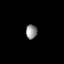
Tissue: lung
Cell type: Endothelial cells
Senescence score: 0.602
Nuclear area (px): 162
Mean DAPI intensity: 141.463